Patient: sex M, age 23
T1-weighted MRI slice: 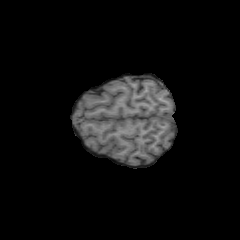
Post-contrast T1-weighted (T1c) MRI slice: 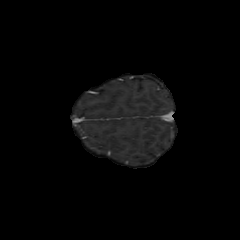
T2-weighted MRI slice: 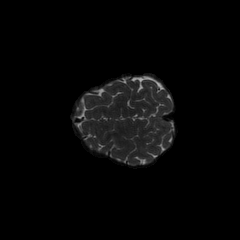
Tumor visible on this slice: no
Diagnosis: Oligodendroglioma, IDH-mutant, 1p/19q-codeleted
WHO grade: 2